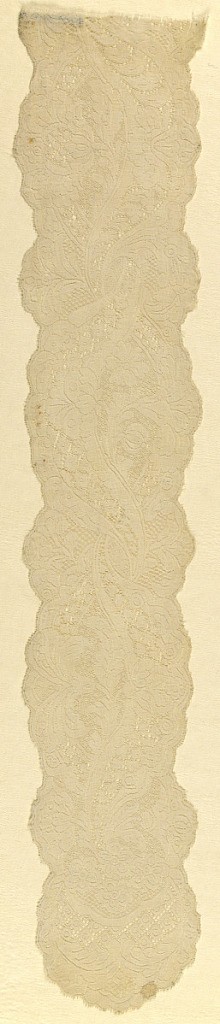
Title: Cap streamer
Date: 18th century
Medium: linen Technique: bobbin lace, Binche ground
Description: Flowers and leaves on undulating stem with scalloped border.